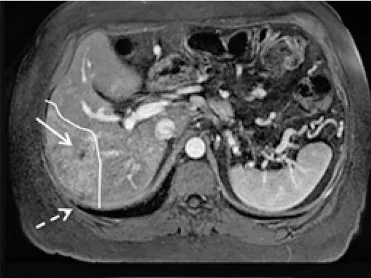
Upper abdomen magnetic resonance, T1-weighted with fat saturation after contrast, in portal phase, axial section, showing secondary hepatic lesions in. Segments II, and ,IVa (white arrows).
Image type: radiology (mri)